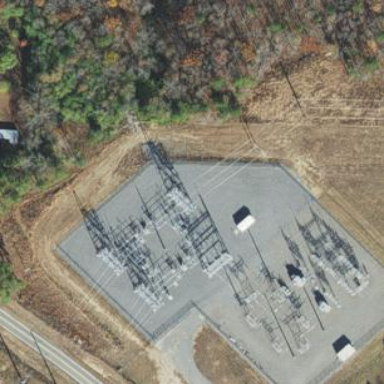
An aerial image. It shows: Distribution-level power substation.